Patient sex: M
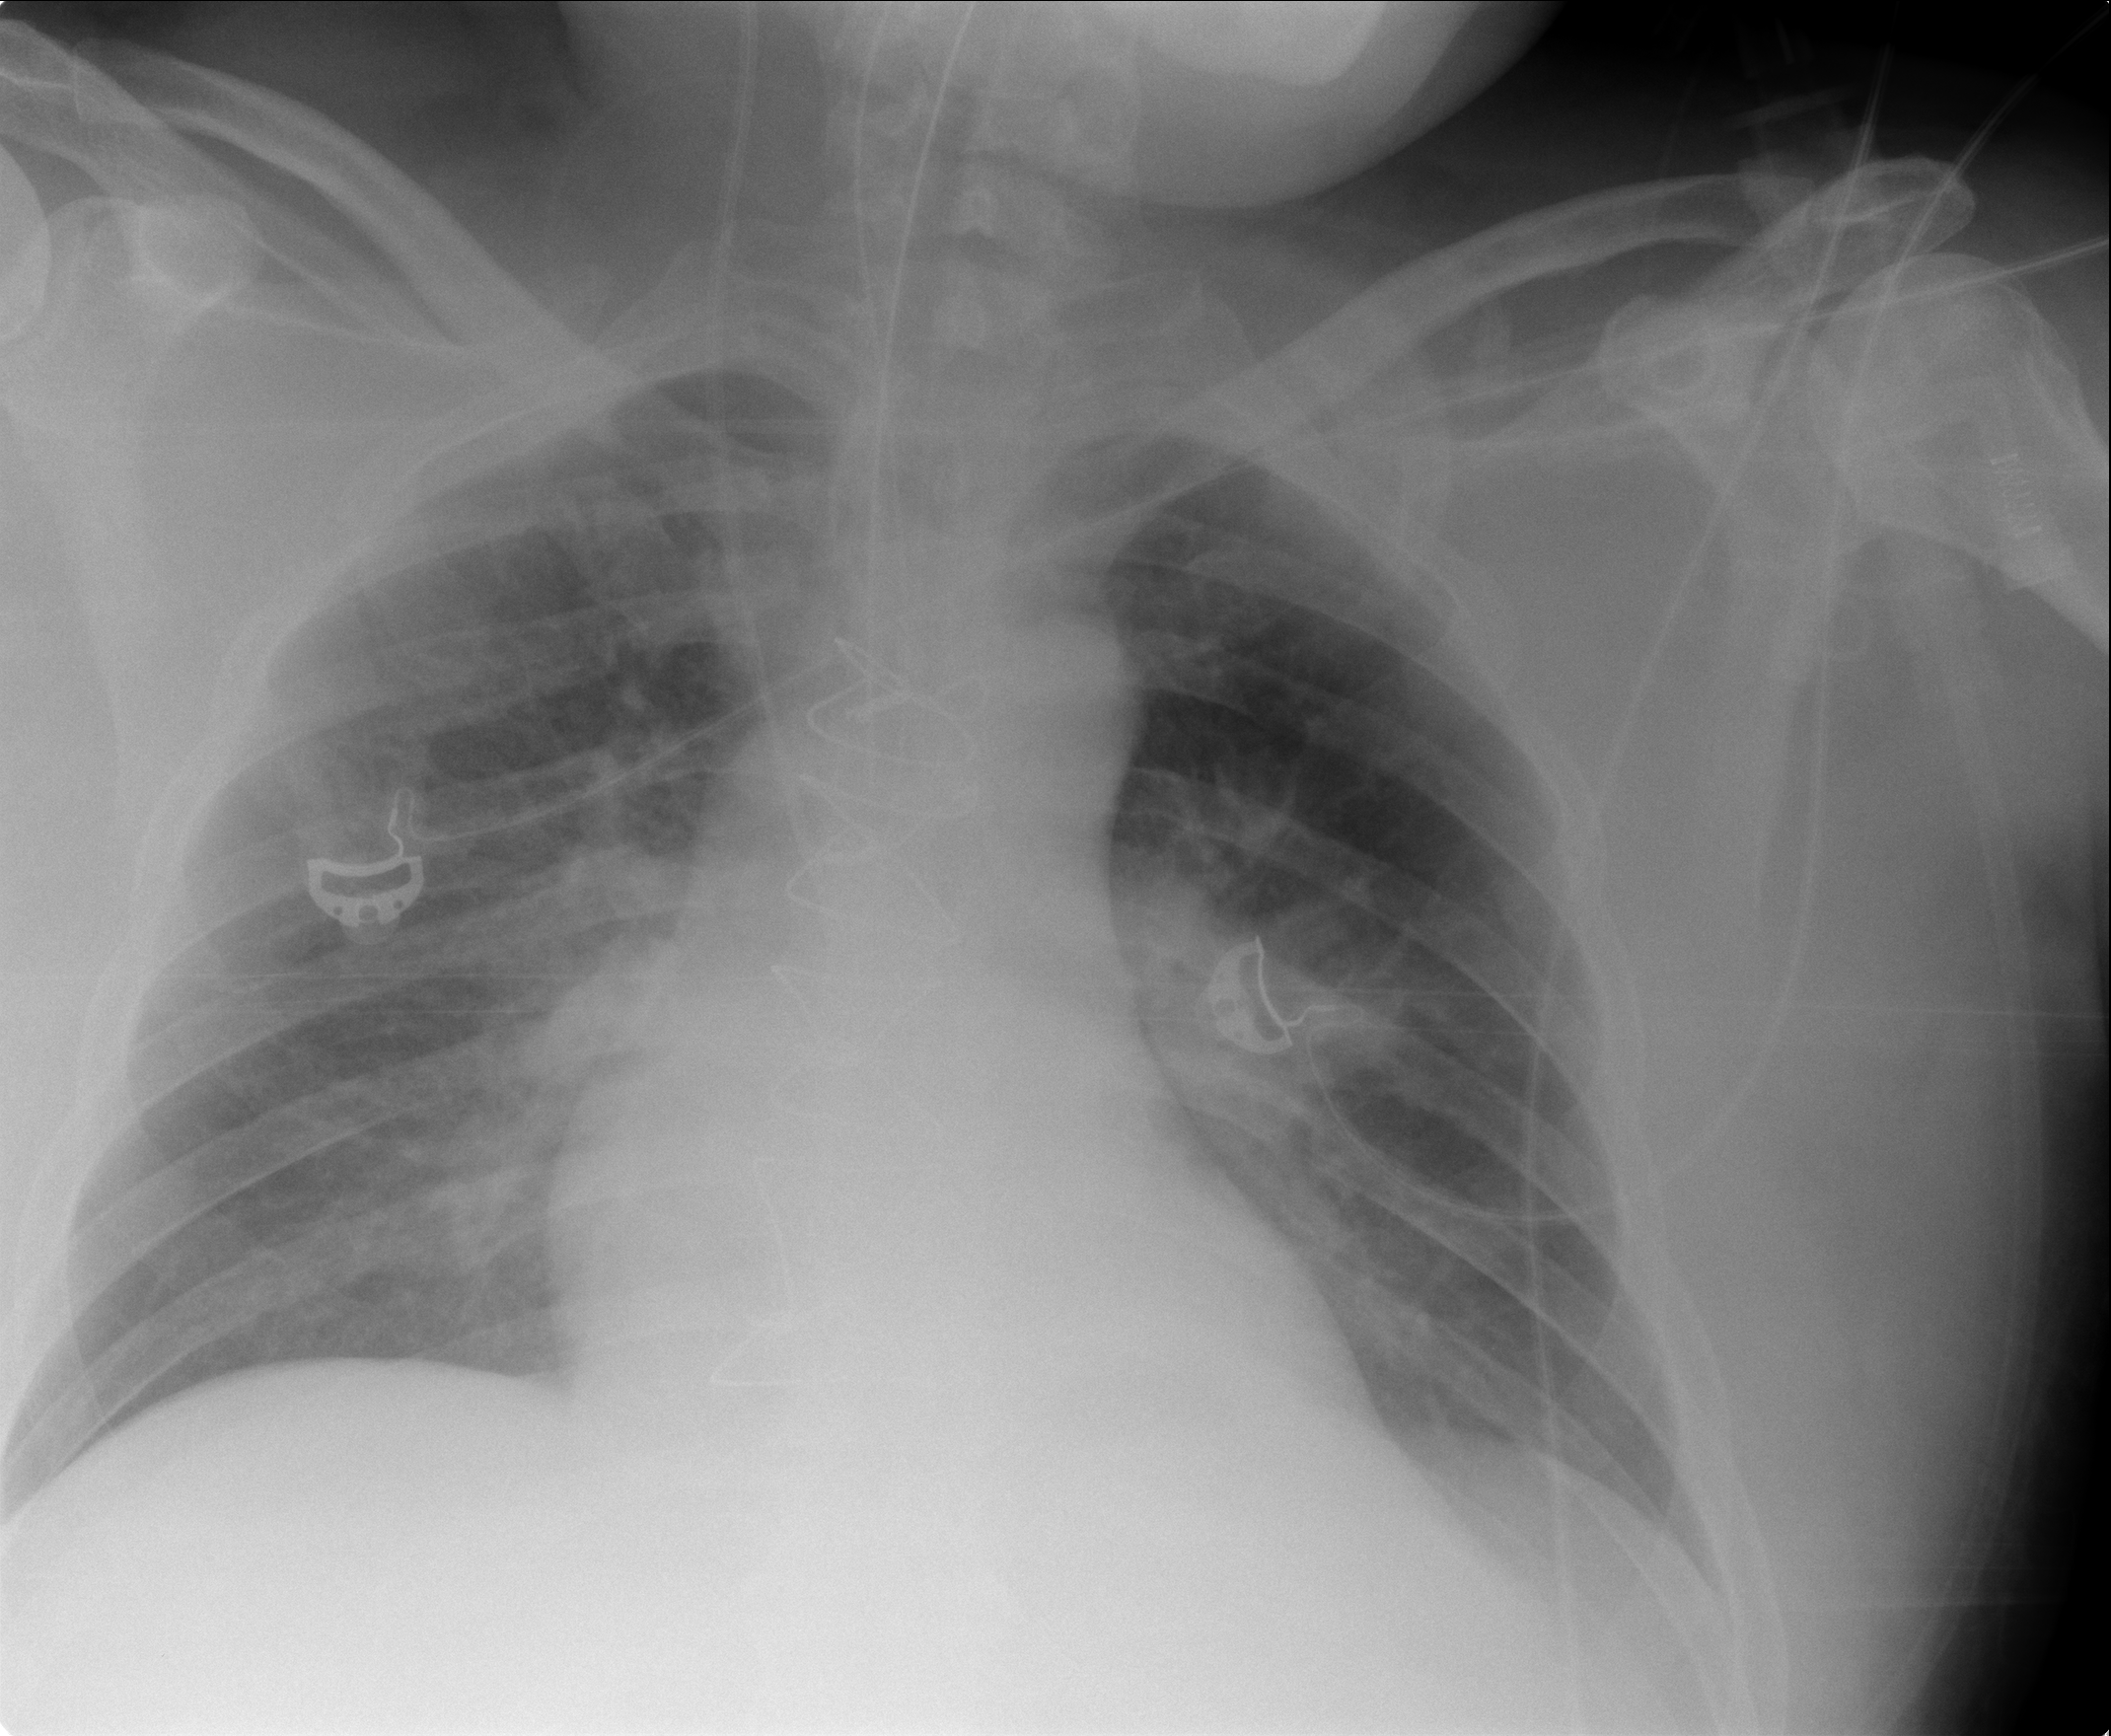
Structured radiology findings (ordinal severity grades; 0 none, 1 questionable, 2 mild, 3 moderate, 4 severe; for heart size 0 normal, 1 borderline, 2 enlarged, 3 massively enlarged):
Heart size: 0
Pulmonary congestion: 2
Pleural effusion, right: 0
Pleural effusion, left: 0
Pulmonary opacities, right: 3
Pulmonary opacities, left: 2
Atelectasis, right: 1
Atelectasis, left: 0